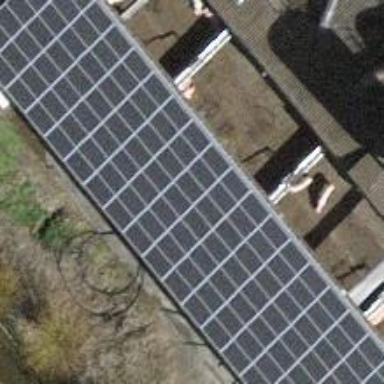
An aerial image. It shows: Solar power generator utilizing photovoltaic technology with solar photovoltaic panels.